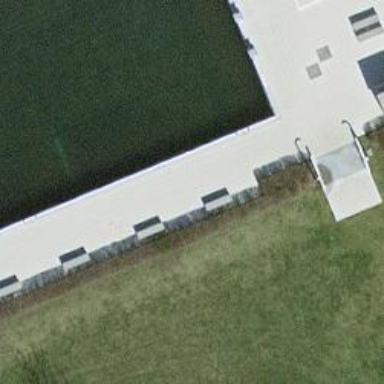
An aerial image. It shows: Bench for seating.